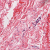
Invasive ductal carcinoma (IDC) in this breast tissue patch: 0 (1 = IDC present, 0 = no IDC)